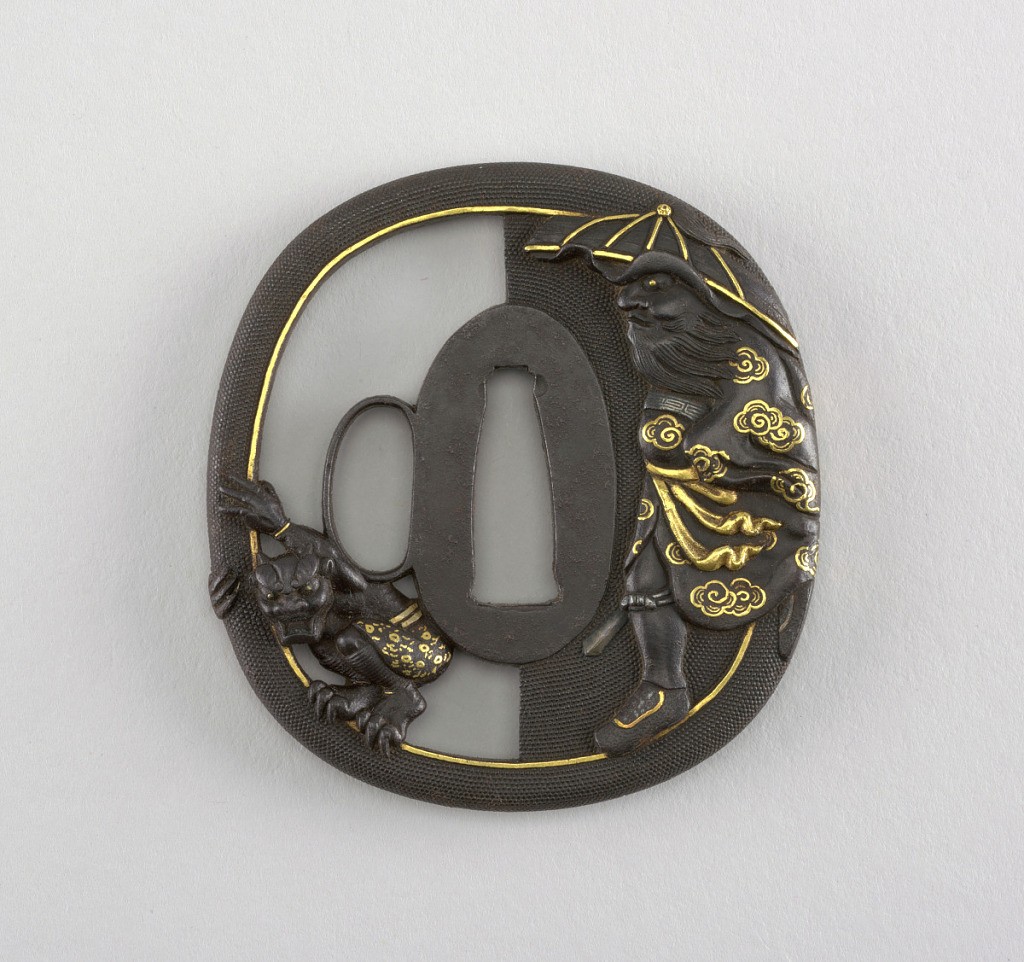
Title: Tsuba
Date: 19th century
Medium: Iron, gold
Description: This iron tsuba is nade (oval) in shape and has a maru mimi (round outer rim) with nanako (a punched pattern of dots). Sukashi (openwork) and iroyo takabori (high relief carving) show a scene with Shoki, the demon queller, and the demon Oni. Gilded details.

At the center is the nakago-ana, an opening through which the sword passes. Surrounding this is the seppadai, a flat oval area that is migaki (burnished). At the left is a hitsu (opening) in the hangetsu-kei (half moon) shape.